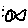
Label: fish